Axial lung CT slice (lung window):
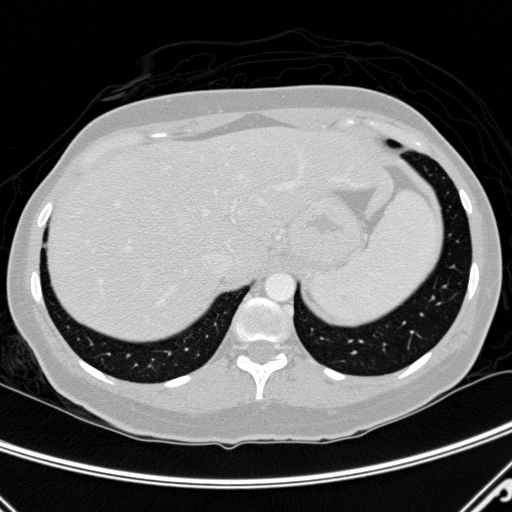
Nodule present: no